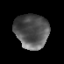
Tissue: prostate
Cell type: T cells
Senescence score: 0.3607
Nuclear area (px): 1128
Mean DAPI intensity: 85.598